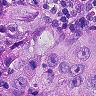
Metastatic tissue present: yes